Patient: sex M, age 55
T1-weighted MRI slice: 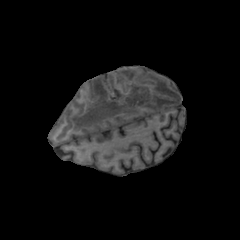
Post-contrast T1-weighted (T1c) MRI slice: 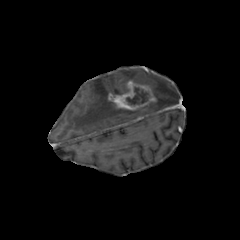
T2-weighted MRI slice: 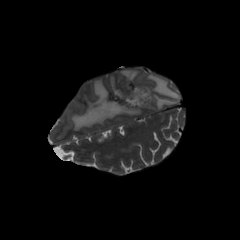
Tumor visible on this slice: yes
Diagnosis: Glioblastoma, IDH-wildtype
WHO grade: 4